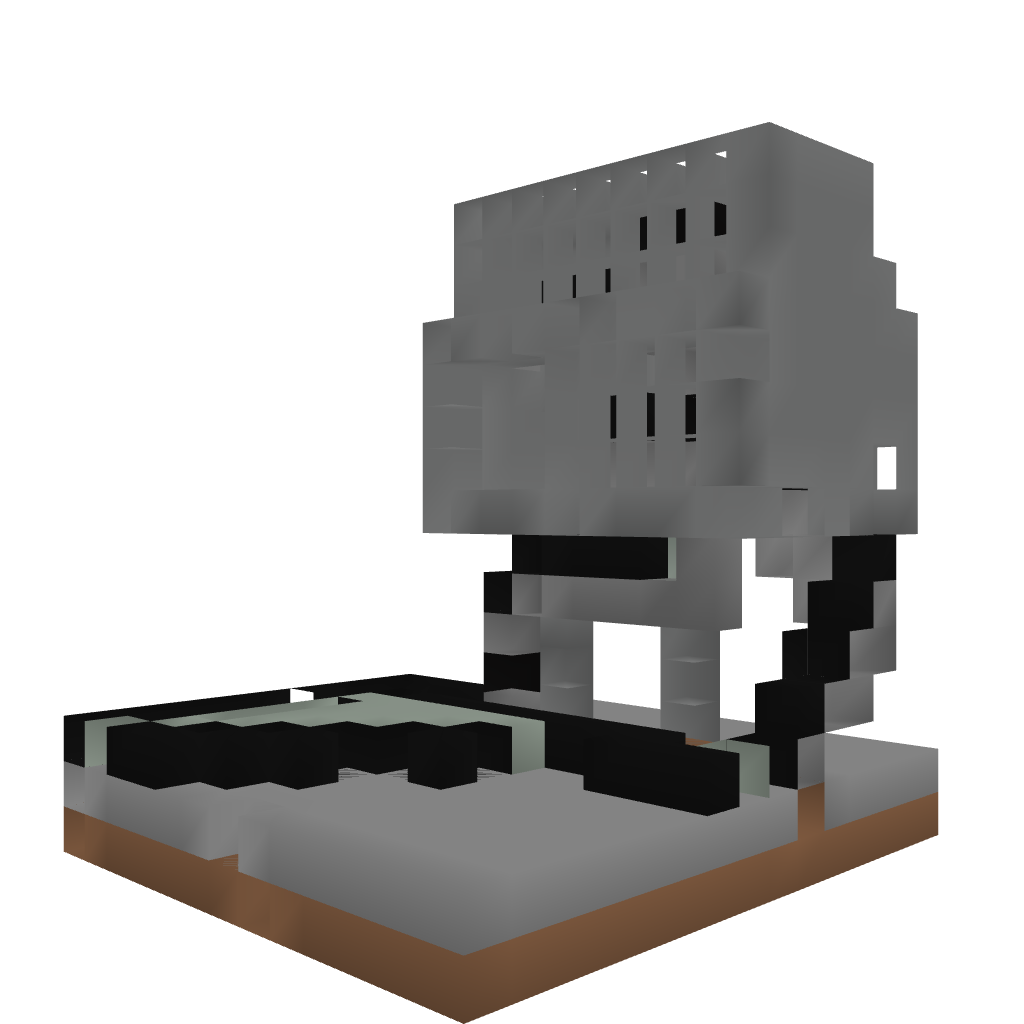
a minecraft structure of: Castle Portcullis  Redstone door